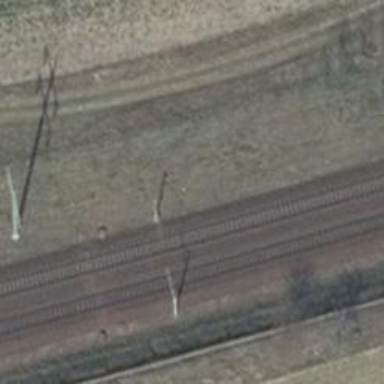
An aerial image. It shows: Milestone along the railway track with catenary mast.